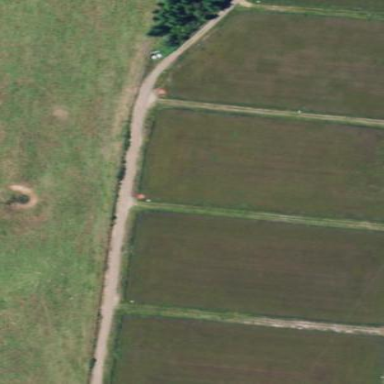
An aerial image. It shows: Farmland with cranberries as the main crop.